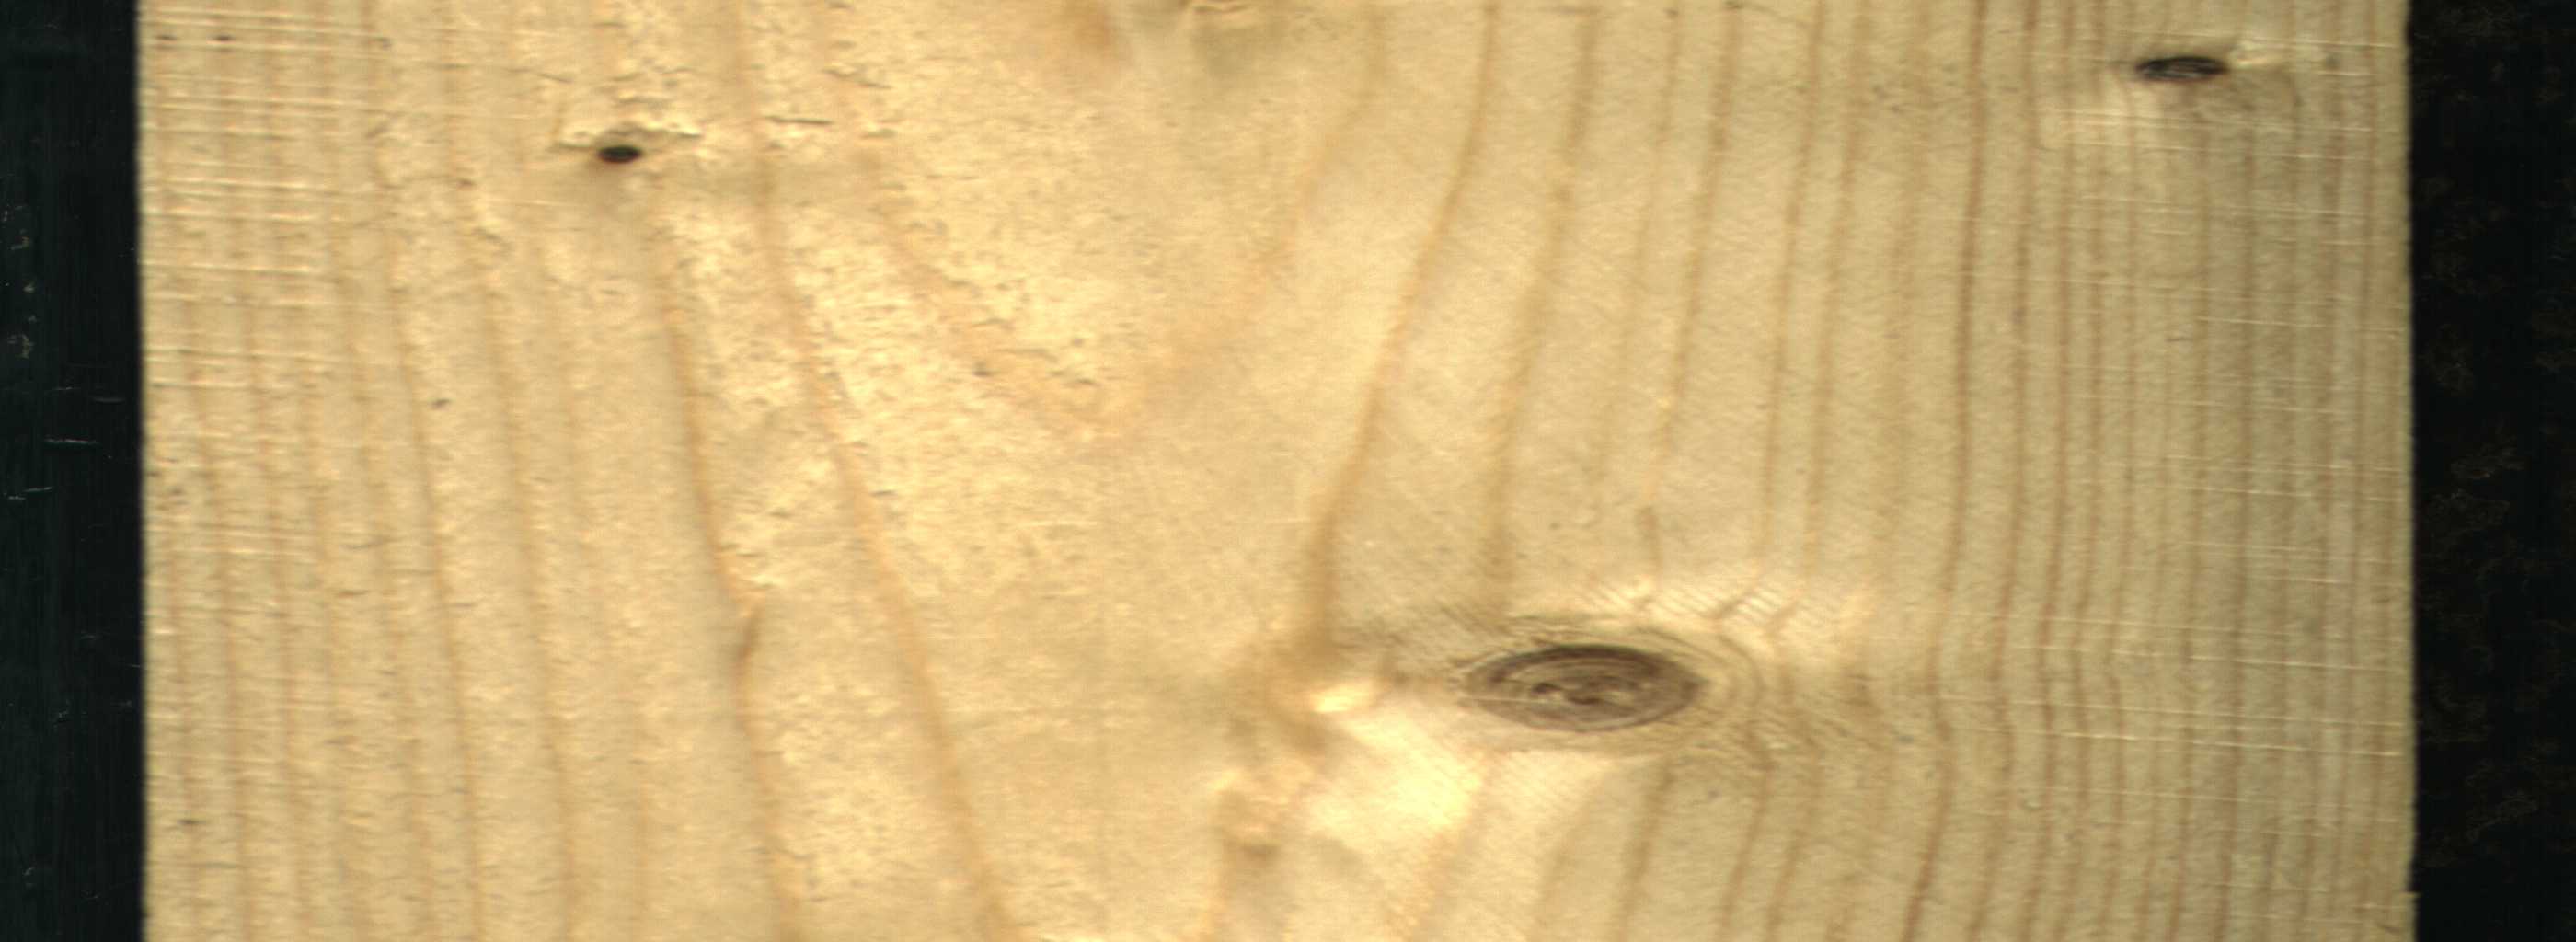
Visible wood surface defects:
Dead_Knot
Dead_Knot
Dead_Knot
Live_Knot
Live_Knot
Live_Knot